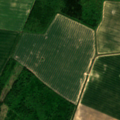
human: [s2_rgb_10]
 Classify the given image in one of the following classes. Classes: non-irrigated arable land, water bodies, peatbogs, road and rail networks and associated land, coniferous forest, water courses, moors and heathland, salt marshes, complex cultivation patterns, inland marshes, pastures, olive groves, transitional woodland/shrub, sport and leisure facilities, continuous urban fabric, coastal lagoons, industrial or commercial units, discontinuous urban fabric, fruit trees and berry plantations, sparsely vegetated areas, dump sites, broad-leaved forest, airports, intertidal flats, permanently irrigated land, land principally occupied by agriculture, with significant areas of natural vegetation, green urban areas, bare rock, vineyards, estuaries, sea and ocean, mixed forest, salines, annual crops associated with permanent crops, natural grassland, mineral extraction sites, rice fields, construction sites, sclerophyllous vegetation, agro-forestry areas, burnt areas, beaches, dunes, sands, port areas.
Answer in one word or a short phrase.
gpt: non-irrigated arable land, broad-leaved forest, coniferous forest